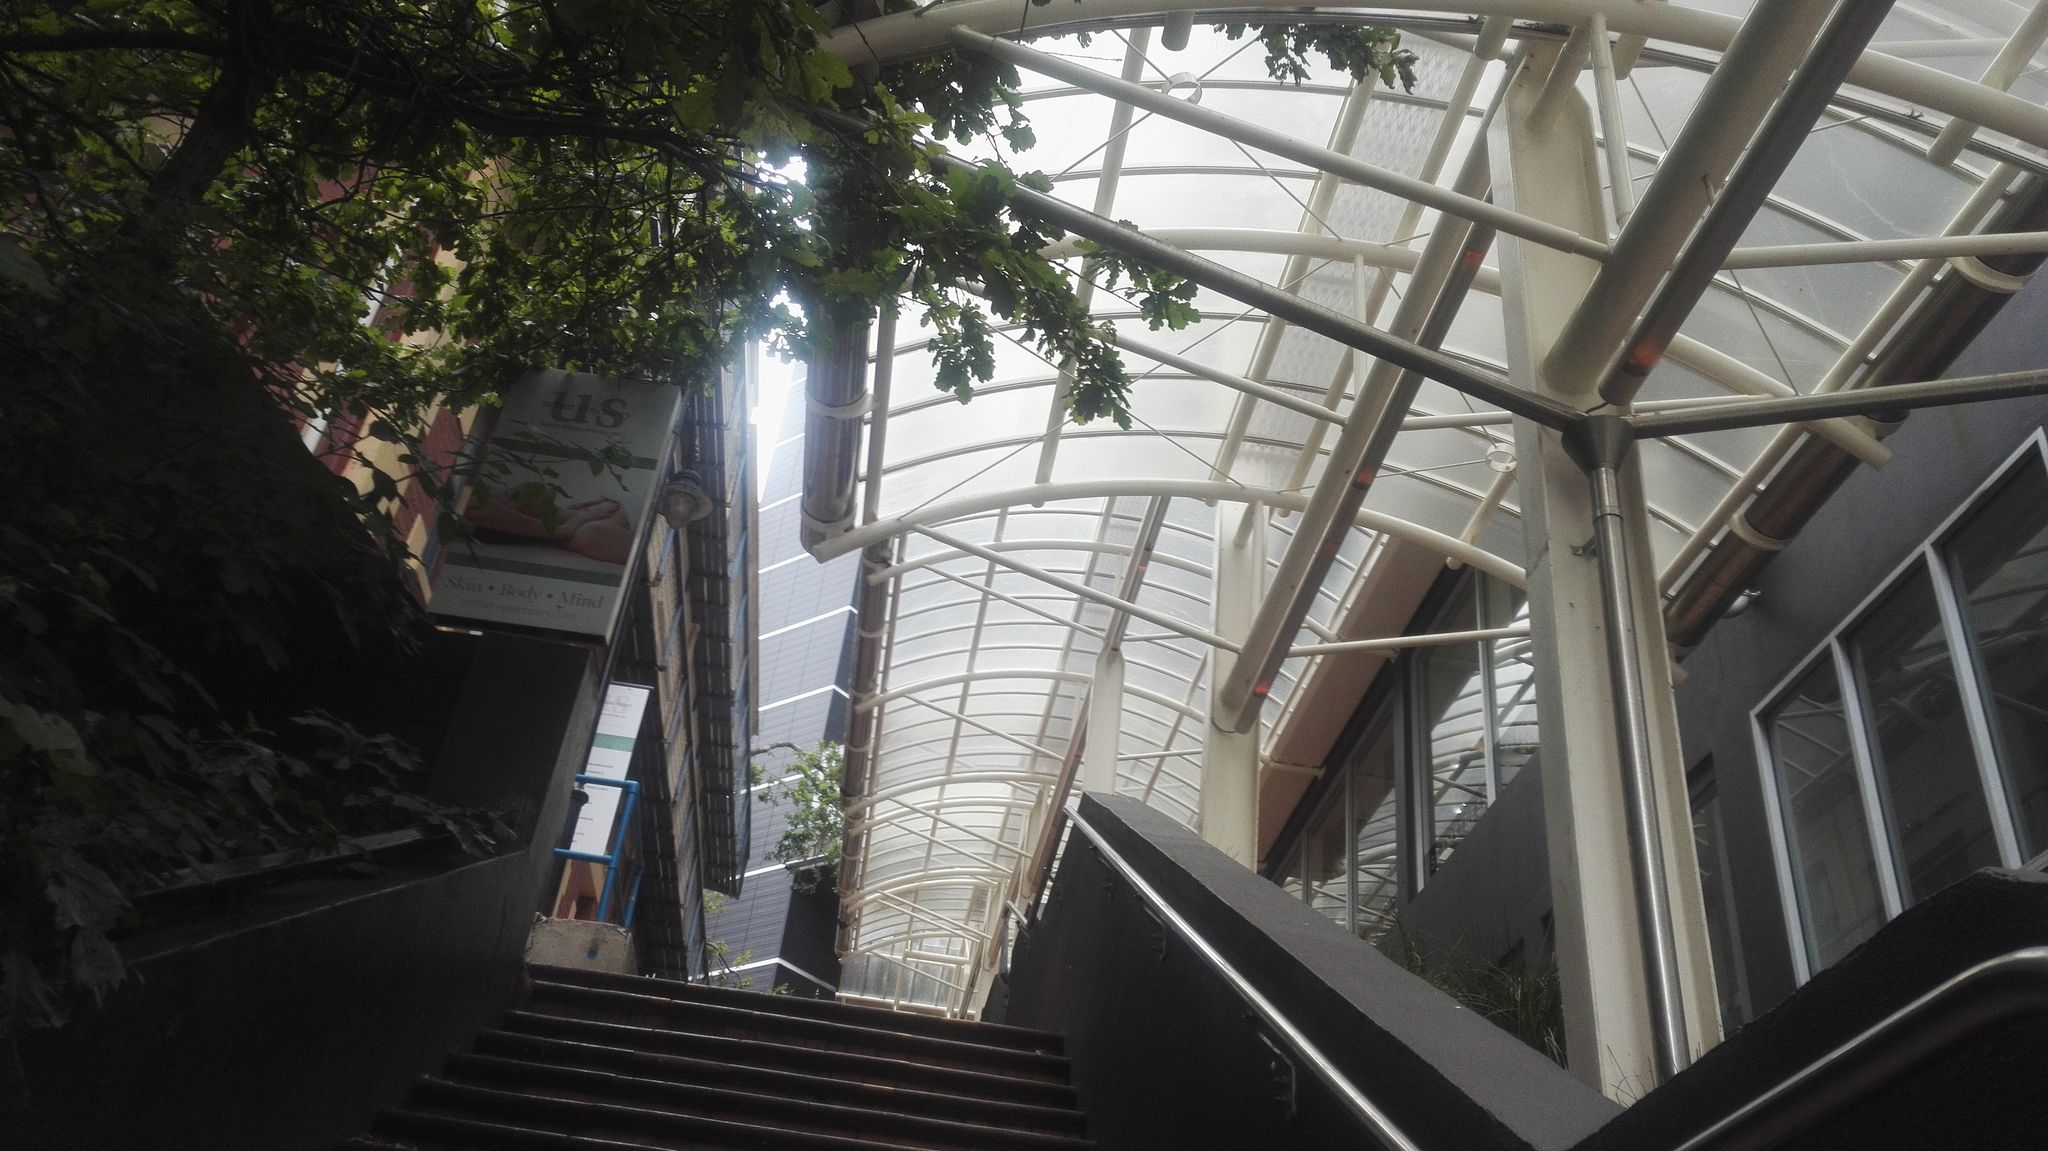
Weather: clear
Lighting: day
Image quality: good
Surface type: cycling surface
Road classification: pedestrian, steps
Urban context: urban centre
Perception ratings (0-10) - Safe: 6.17, Lively: 6.96, Beautiful: 6.85, Boring: 3.4, Depressing: 3.68, Wealthy: 5.11